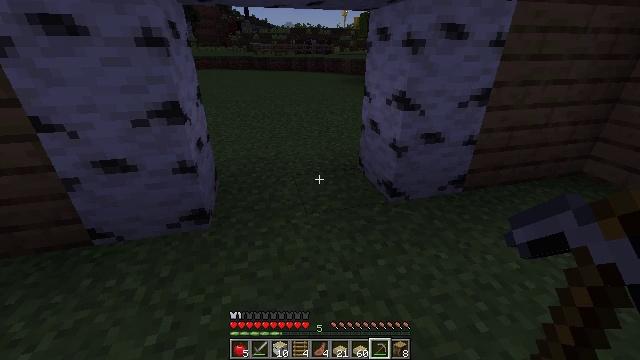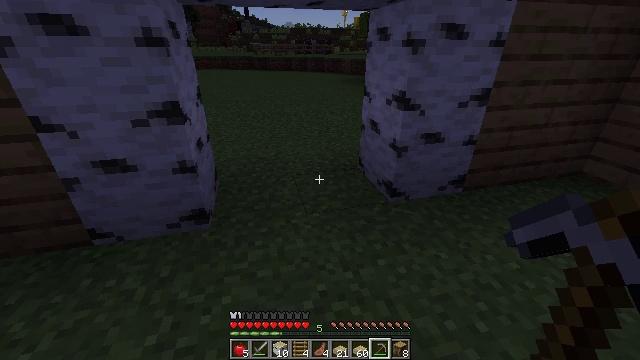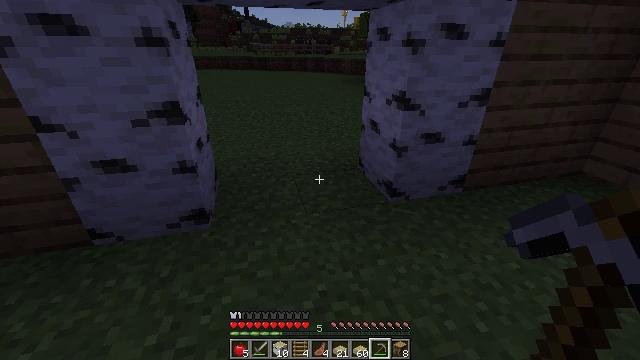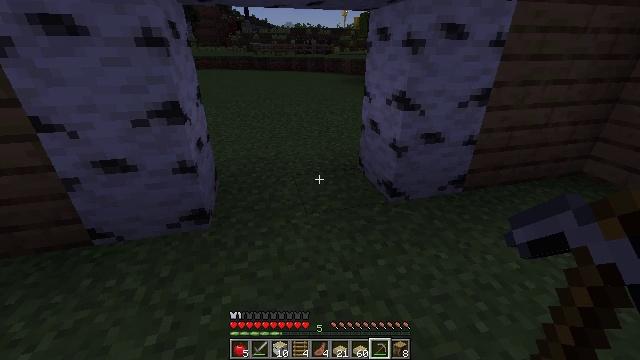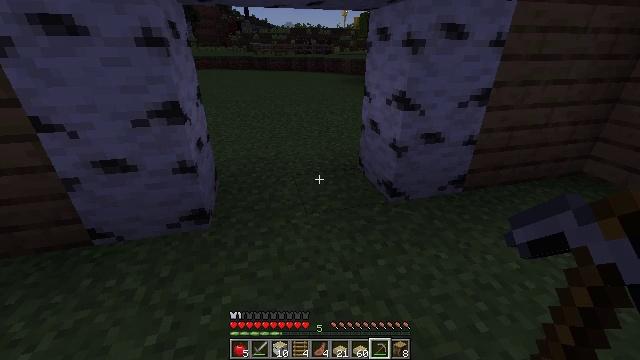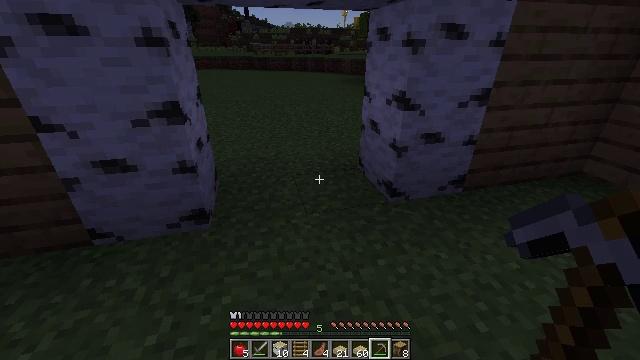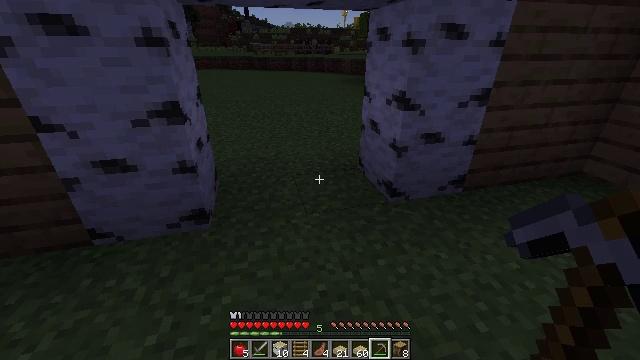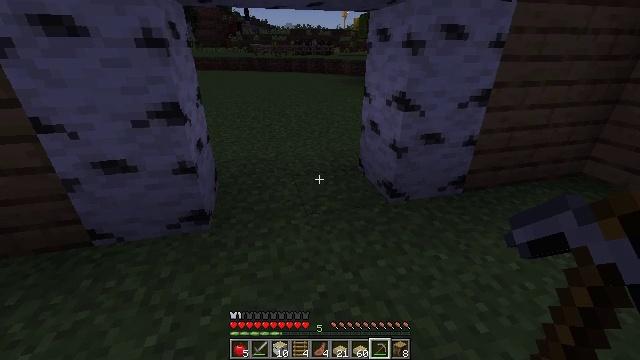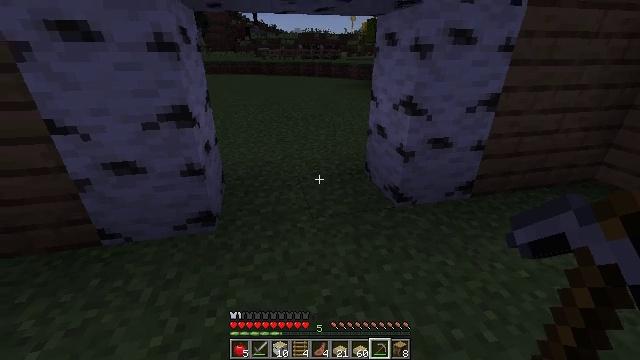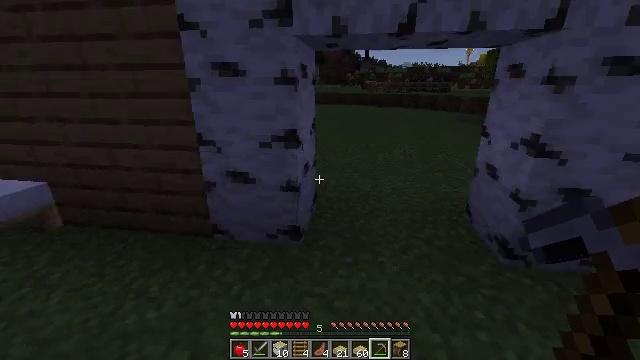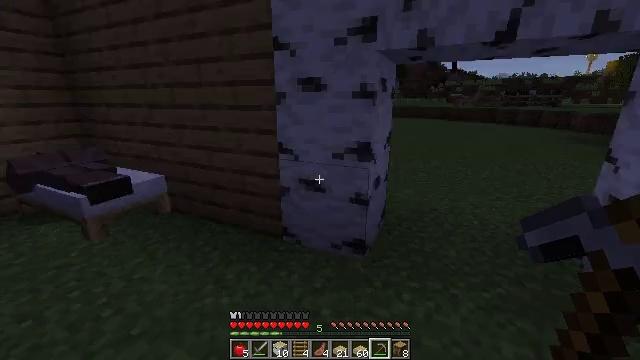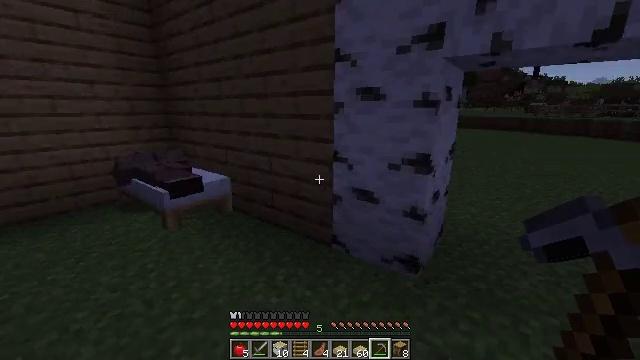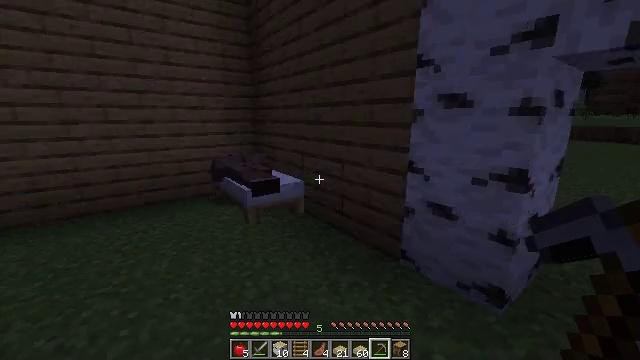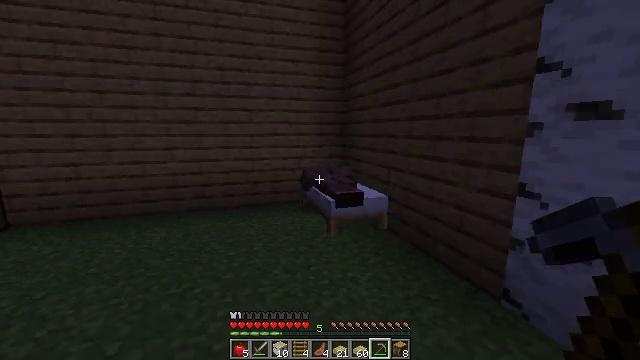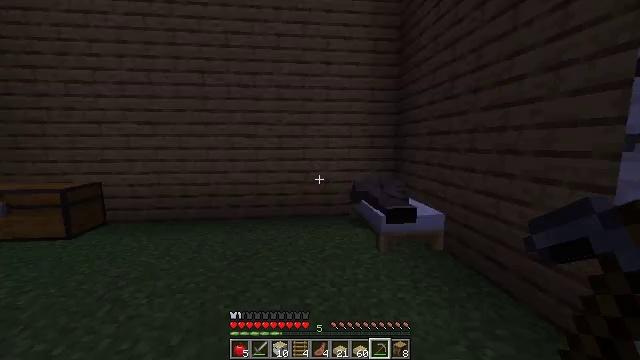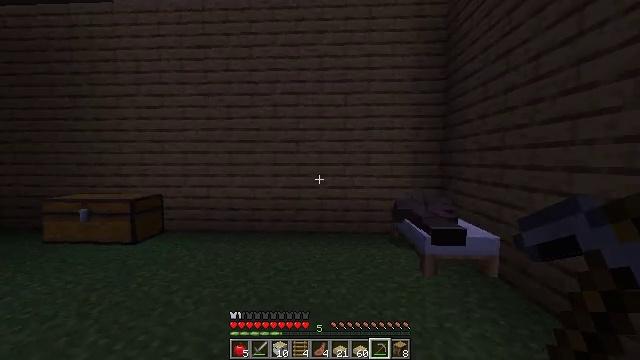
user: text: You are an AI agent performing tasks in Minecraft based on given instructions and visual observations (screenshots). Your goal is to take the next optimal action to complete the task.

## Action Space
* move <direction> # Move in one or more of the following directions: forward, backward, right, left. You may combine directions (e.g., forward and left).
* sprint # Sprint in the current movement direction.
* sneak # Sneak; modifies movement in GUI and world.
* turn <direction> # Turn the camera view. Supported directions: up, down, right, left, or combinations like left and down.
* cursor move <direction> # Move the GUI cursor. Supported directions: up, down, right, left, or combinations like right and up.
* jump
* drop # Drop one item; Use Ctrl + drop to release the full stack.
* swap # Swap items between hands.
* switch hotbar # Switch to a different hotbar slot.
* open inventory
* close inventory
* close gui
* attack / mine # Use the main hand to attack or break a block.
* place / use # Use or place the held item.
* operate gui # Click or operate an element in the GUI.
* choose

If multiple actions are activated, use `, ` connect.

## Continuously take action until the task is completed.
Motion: motion action
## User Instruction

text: Get a birch door by crafting it with birch planks.
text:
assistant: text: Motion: no_op
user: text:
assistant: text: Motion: no_op
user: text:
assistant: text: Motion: no_op
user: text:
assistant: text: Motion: no_op
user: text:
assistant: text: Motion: no_op
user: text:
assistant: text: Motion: no_op
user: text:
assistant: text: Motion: no_op
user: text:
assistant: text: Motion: turn left
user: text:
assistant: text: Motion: turn left and up
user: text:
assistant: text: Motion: turn left and up
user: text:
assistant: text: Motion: turn left and up
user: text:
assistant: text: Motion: turn left and up
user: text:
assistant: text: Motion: turn left and up
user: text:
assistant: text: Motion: turn left and up
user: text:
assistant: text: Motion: turn left and up
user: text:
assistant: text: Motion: turn left and up
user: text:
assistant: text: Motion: turn left
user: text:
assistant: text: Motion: turn left
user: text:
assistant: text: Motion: turn left and down
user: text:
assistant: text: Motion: turn left and down
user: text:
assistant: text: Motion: turn left and down
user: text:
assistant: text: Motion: no_op
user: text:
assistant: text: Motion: no_op
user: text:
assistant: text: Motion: no_op
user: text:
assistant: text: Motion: no_op
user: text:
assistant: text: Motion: no_op
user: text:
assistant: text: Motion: no_op
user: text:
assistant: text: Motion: no_op
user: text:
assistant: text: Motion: no_op
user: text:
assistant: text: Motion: no_op